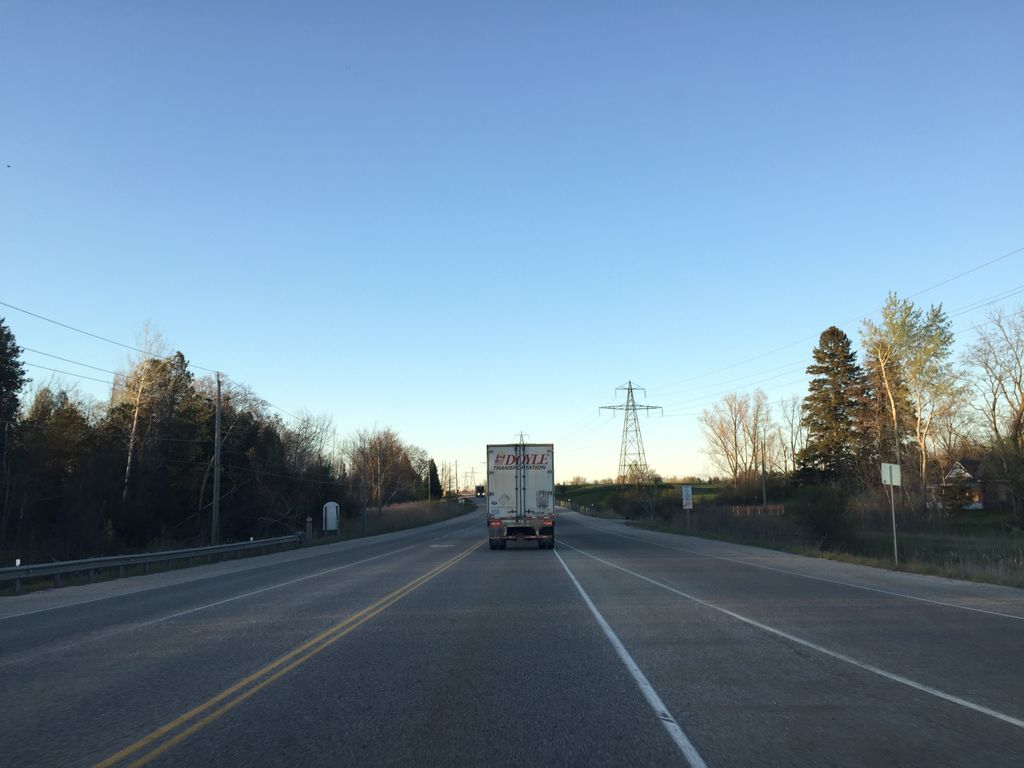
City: kitchener-waterloo